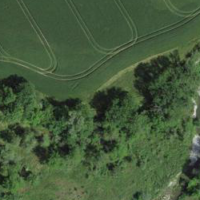
EUNIS habitat code: 52
Species observed at this site:
Camptopus lateralis
Allium ursinum